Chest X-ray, AP view. Patient: 58 years old, sex F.
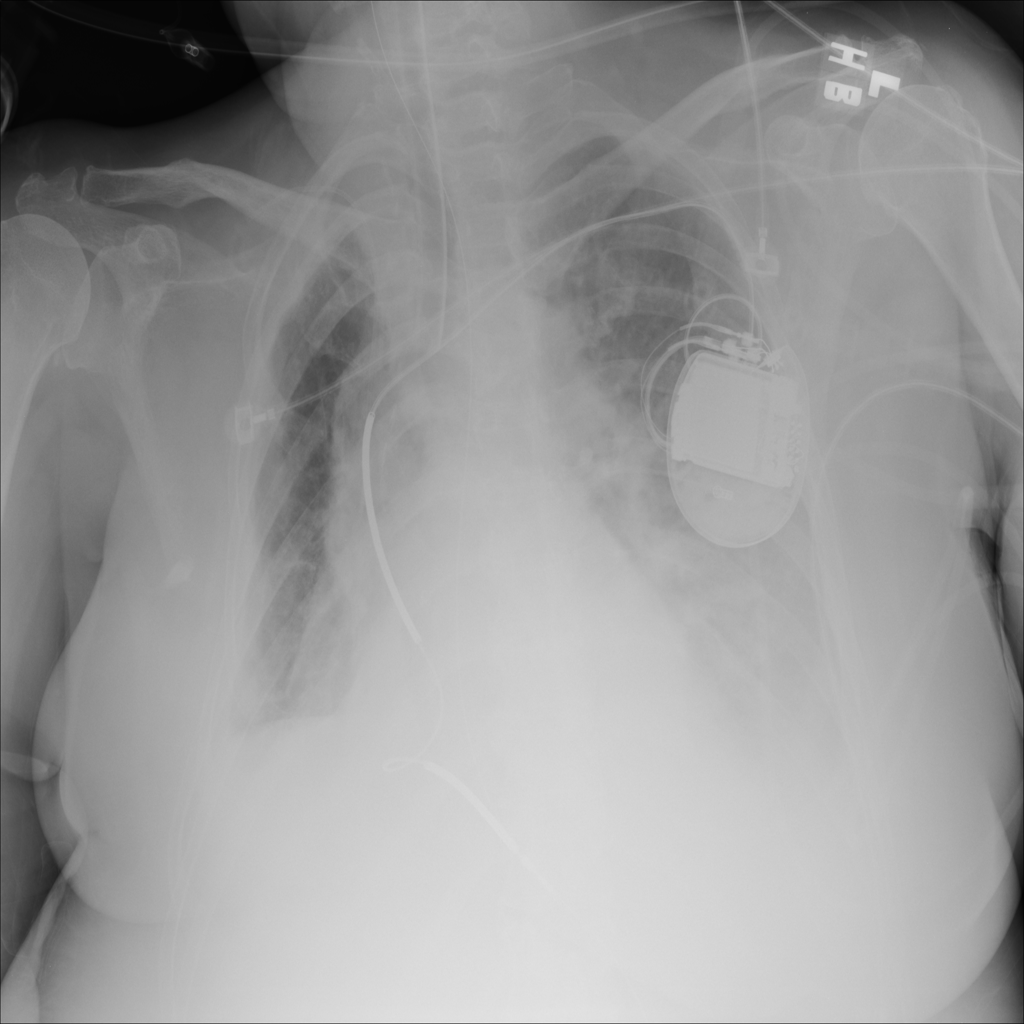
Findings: Consolidation